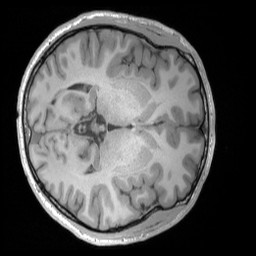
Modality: T1w
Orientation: axial
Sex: male
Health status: ill
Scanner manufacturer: siemens
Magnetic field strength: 3 T
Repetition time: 1.66 s
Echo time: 0.00254 s